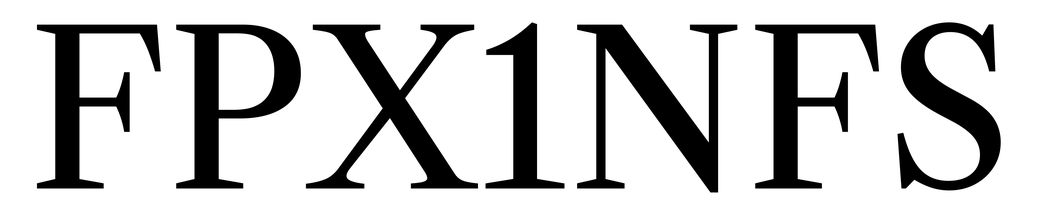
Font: LibreCaslonText_Regular